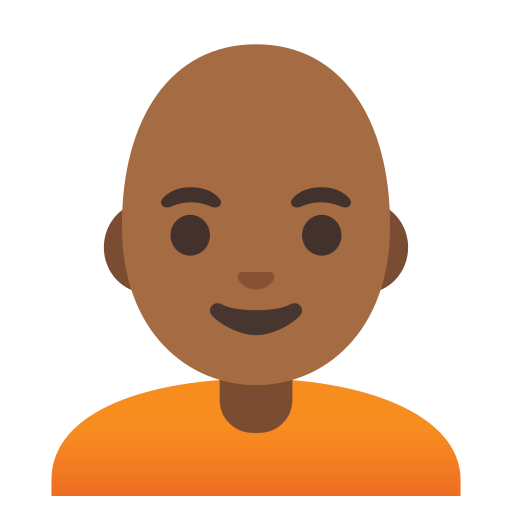
Emoji: 🧑🏾‍🦲